Field crop: tomato
Growth stage: 1
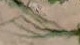
Species: cyperus